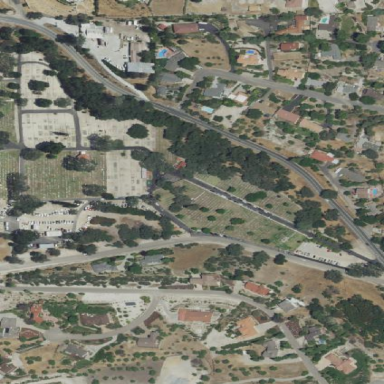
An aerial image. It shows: Cemetery.